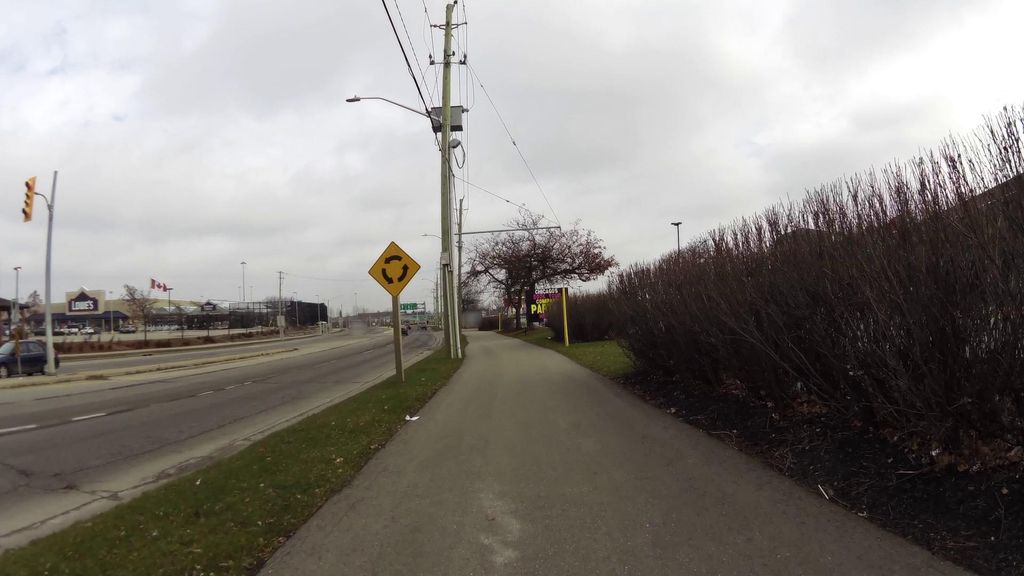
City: kitchener-waterloo